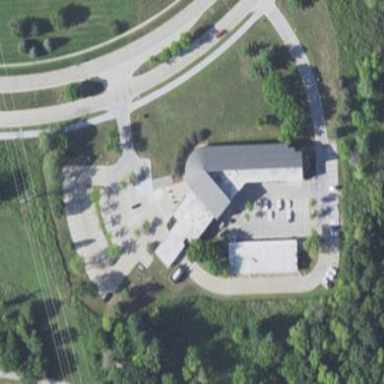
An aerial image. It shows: Police building.